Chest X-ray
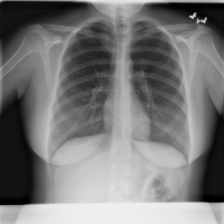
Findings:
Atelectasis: negative
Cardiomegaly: negative
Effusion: negative
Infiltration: negative
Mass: negative
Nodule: negative
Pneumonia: negative
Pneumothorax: negative
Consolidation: negative
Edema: negative
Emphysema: negative
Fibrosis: negative
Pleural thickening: negative
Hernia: negative